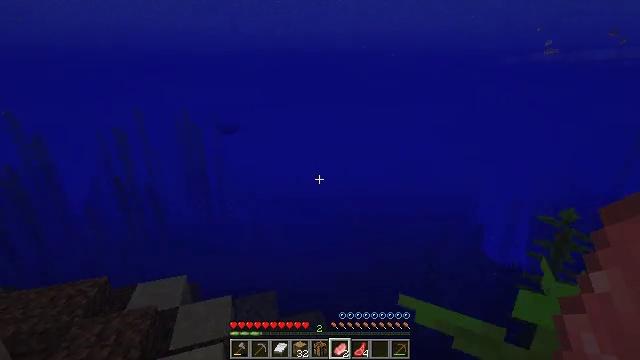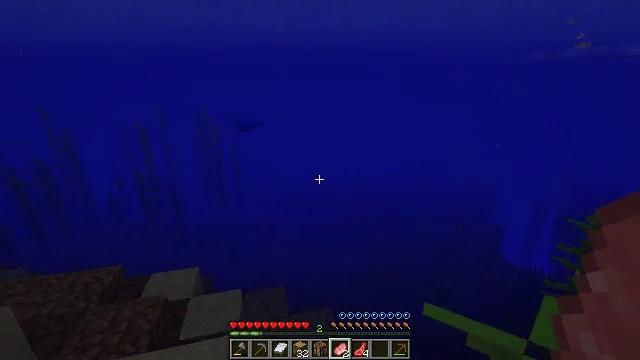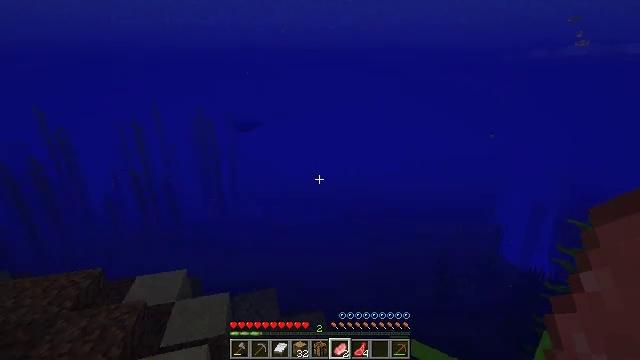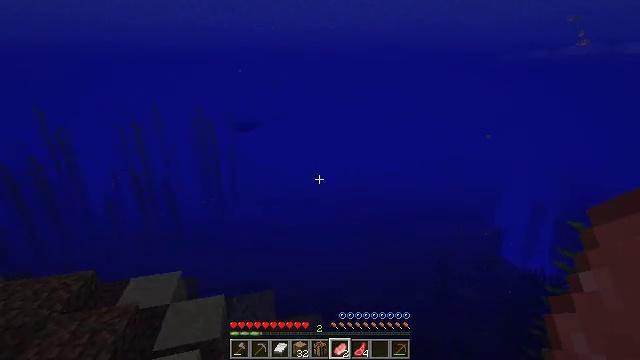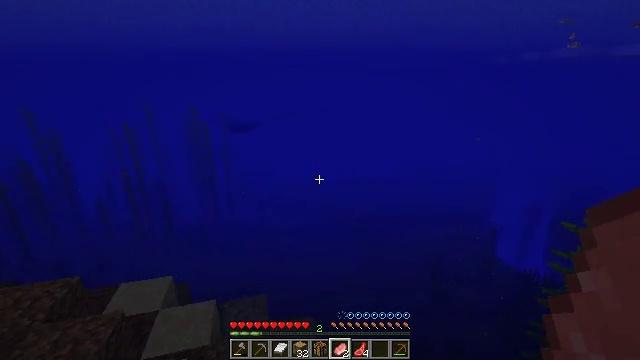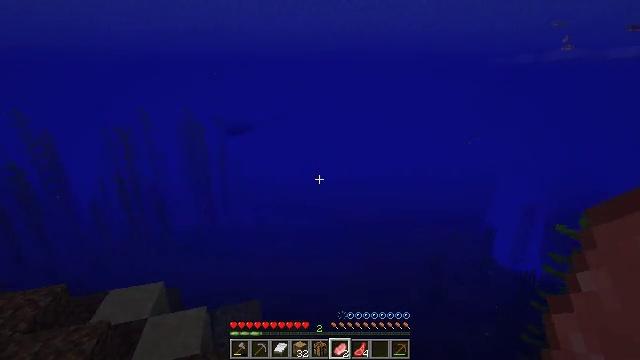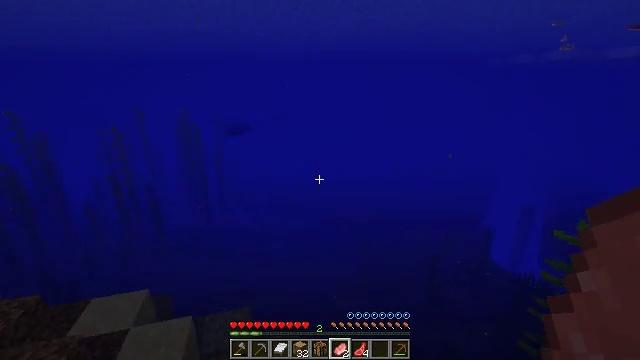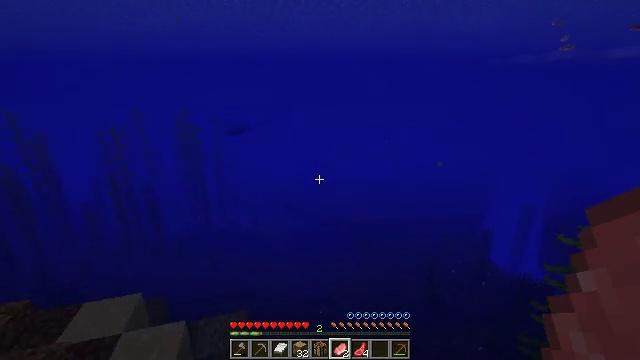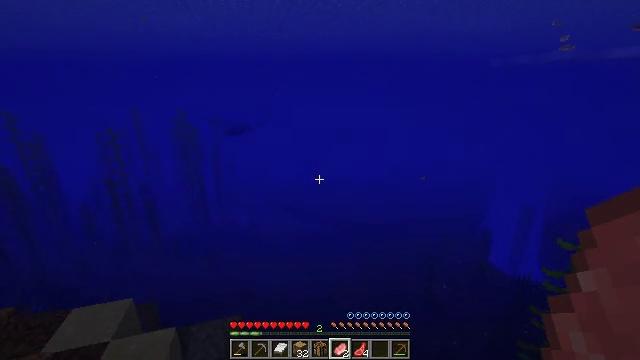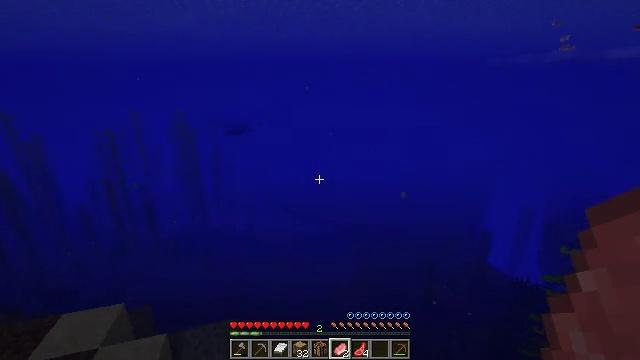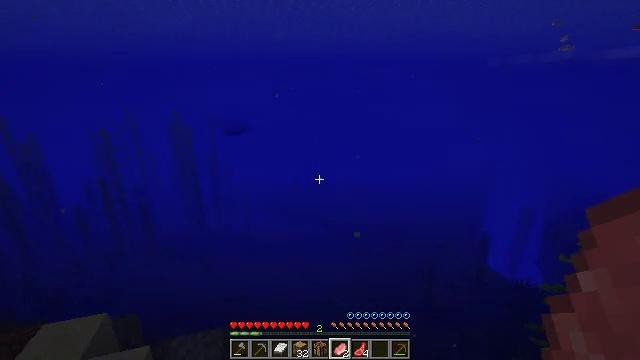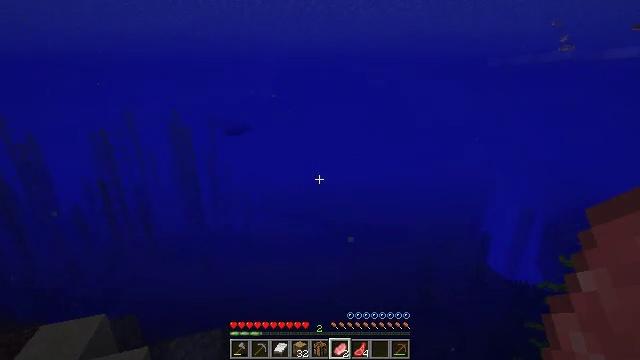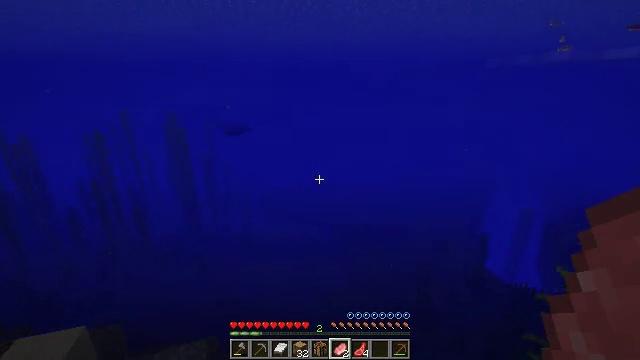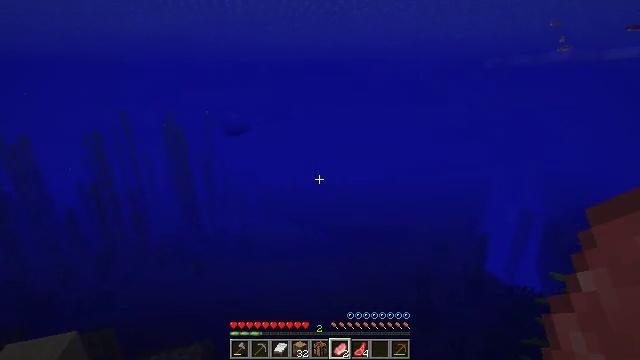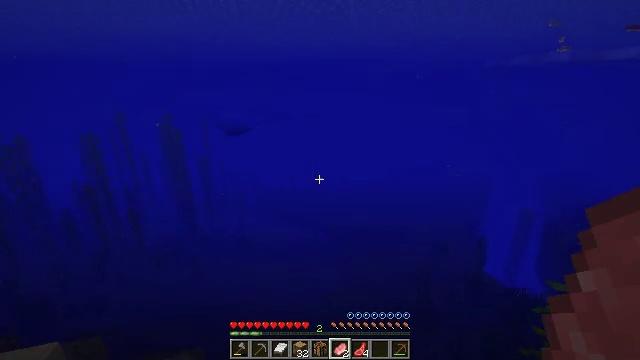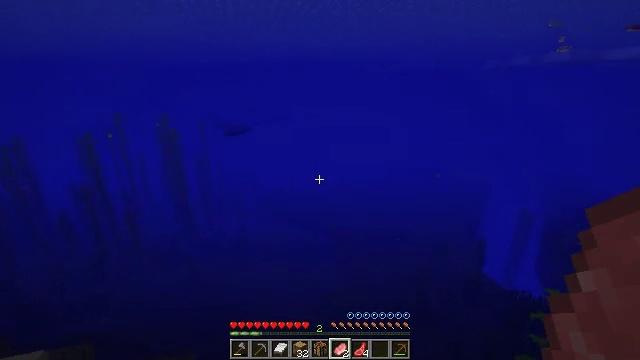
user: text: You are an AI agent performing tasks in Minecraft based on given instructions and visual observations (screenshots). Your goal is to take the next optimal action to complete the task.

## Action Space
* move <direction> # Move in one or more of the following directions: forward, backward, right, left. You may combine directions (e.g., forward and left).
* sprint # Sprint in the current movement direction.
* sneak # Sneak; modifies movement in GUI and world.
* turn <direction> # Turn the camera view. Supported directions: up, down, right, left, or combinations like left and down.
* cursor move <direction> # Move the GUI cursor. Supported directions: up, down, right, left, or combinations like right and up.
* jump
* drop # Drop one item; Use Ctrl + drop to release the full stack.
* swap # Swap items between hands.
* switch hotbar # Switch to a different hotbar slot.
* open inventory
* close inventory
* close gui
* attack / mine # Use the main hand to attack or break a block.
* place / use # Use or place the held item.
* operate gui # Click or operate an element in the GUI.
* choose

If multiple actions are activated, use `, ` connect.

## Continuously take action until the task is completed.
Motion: motion action
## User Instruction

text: Mine packed ice from icy biomes.
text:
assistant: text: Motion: move forward and move right, turn left, jump
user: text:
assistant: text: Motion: move forward and move right, jump
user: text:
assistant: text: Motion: move forward and move right, jump
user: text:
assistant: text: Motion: move forward and move right, jump
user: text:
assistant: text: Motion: move forward and move right, jump
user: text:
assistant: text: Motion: move forward and move right, jump
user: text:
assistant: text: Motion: move forward and move right, jump
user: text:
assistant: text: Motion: move forward and move right, jump
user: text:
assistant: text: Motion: move forward and move right, jump
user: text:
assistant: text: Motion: move forward and move right, jump
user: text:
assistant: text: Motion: move forward and move right, jump
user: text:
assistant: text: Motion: move forward and move right, jump
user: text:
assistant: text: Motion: move forward and move right, jump
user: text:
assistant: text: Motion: move forward and move right, jump
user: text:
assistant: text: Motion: move forward and move right, jump
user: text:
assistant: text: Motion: move forward and move right, jump
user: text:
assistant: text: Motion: move forward and move right, turn right and up, jump
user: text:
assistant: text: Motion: move forward and move right, turn right and up, jump
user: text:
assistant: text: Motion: move forward and move right, turn right and up, jump
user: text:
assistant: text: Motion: move forward and move right, turn right, jump
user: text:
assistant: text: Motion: move forward, jump
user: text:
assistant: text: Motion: move forward, jump
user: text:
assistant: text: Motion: move forward, jump
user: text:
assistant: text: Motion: move forward, jump
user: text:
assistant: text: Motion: move forward, jump
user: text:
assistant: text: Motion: move forward, jump
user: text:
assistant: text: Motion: move forward, jump
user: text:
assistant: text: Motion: move forward
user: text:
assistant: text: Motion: move forward, turn left
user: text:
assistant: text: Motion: move forward, turn left and down